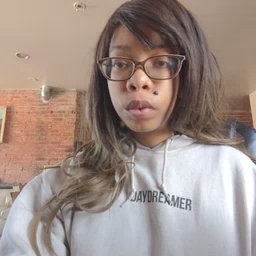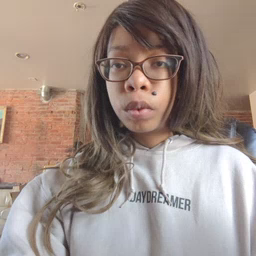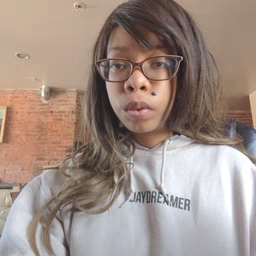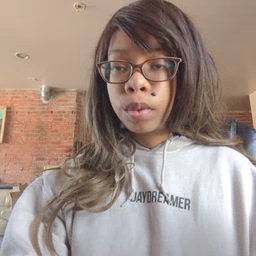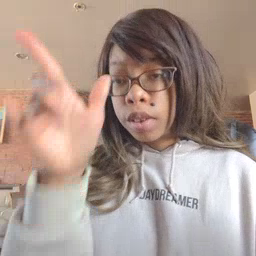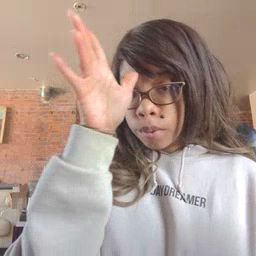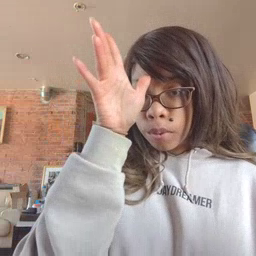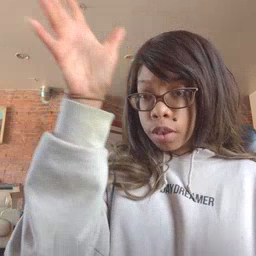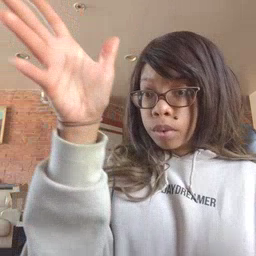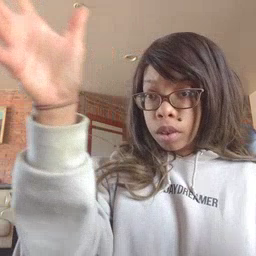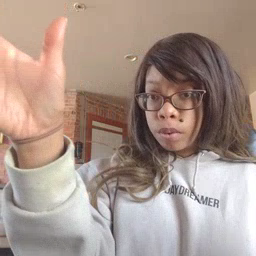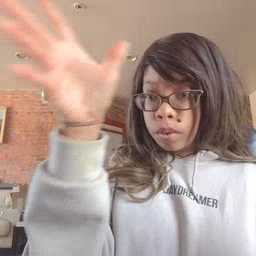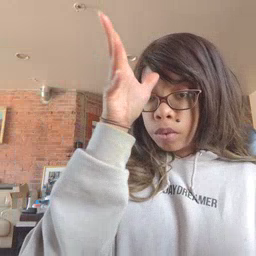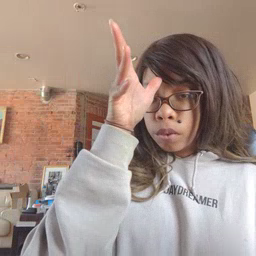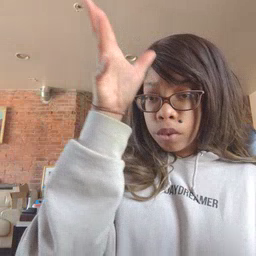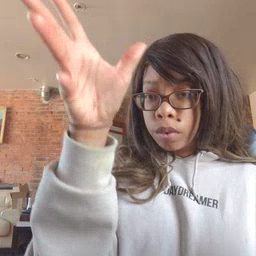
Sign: grandpa